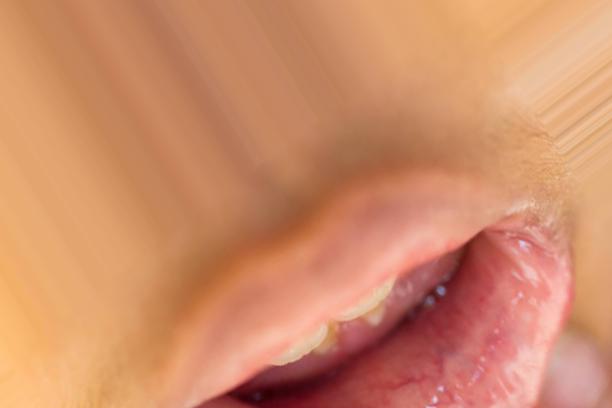
Condition: Mouth Ulcer